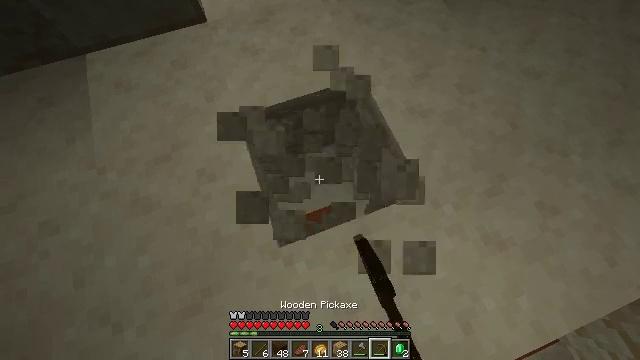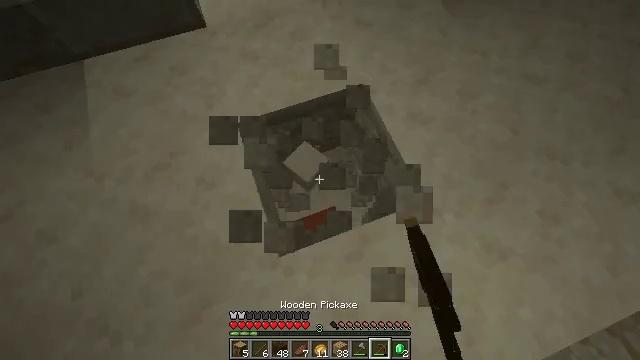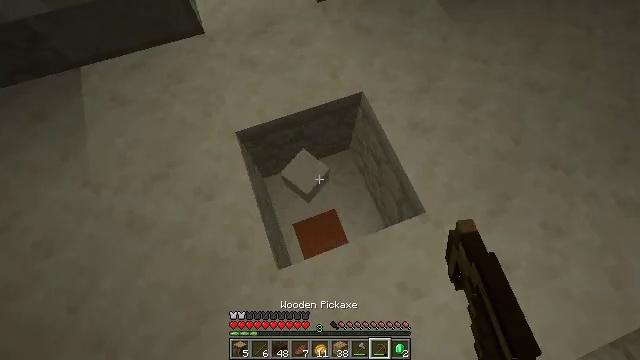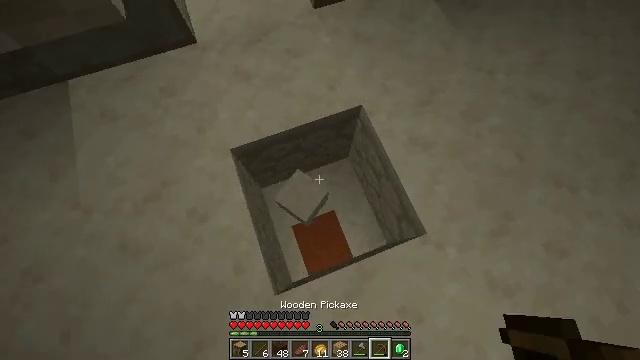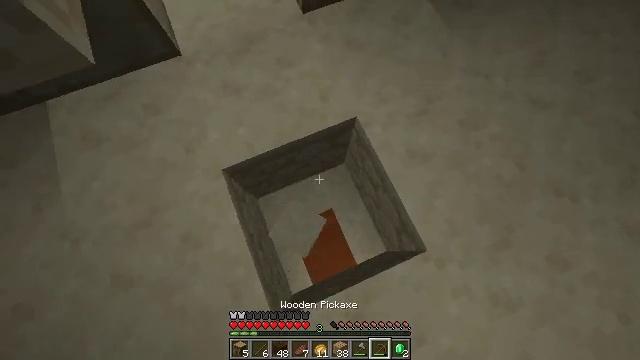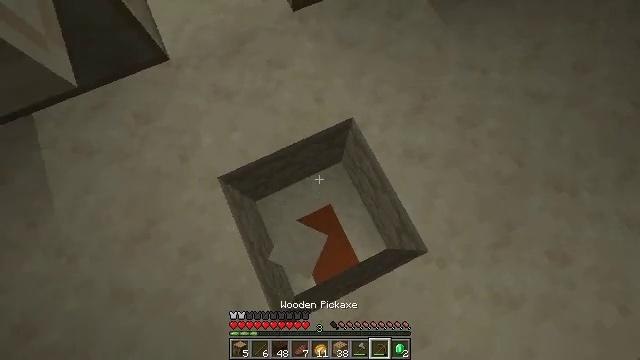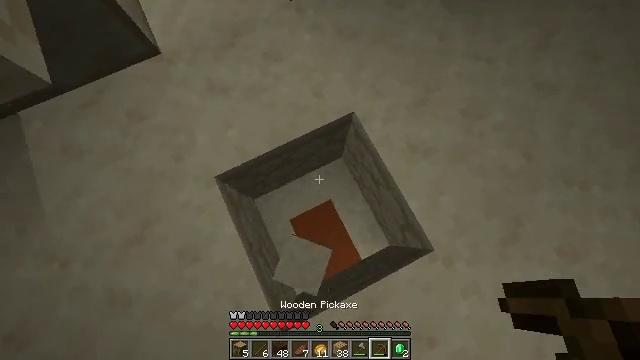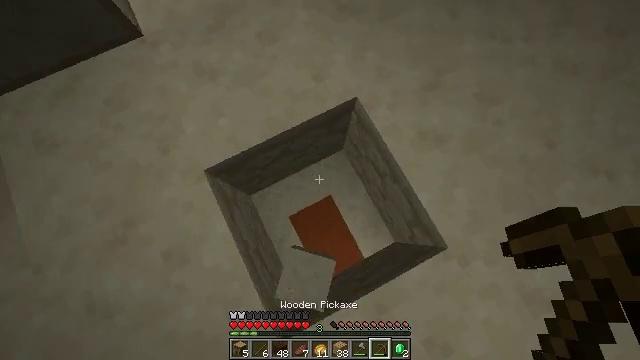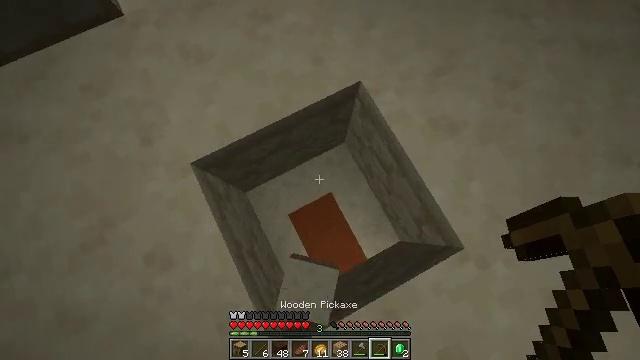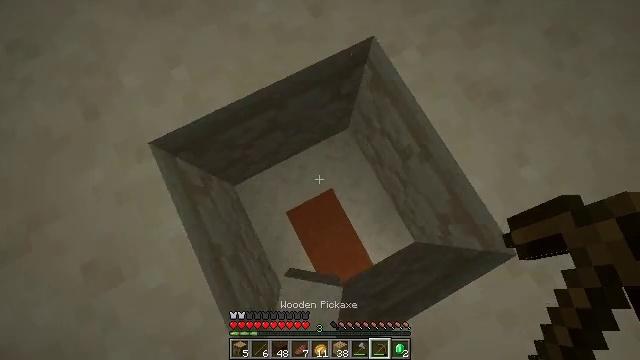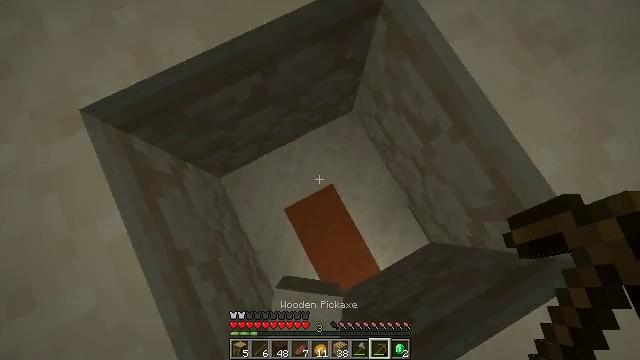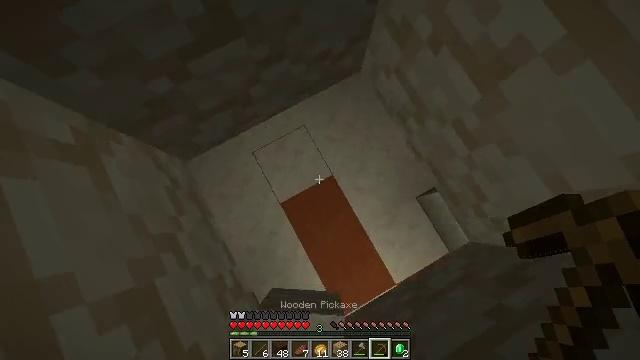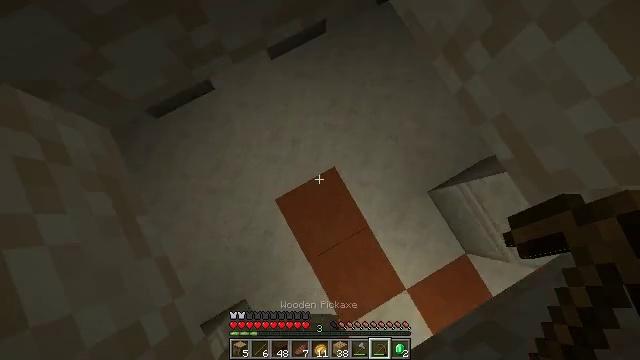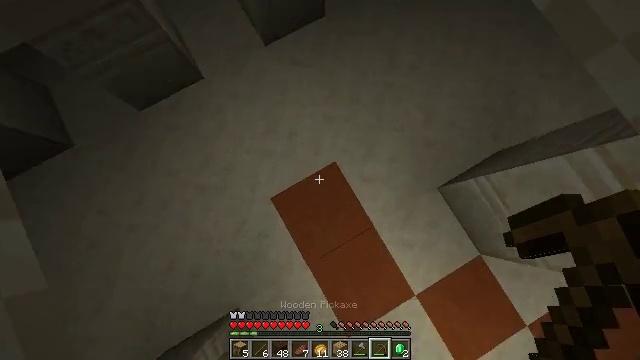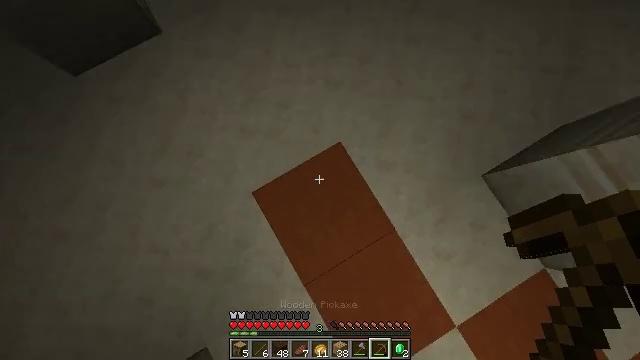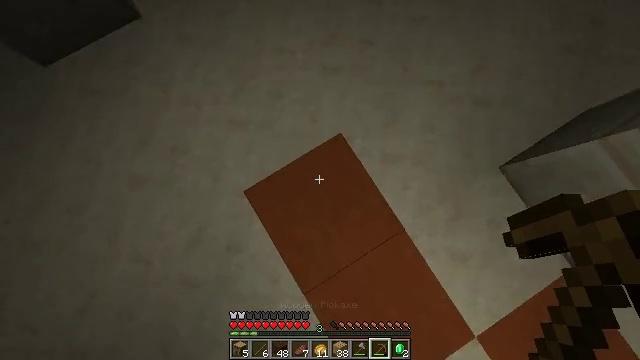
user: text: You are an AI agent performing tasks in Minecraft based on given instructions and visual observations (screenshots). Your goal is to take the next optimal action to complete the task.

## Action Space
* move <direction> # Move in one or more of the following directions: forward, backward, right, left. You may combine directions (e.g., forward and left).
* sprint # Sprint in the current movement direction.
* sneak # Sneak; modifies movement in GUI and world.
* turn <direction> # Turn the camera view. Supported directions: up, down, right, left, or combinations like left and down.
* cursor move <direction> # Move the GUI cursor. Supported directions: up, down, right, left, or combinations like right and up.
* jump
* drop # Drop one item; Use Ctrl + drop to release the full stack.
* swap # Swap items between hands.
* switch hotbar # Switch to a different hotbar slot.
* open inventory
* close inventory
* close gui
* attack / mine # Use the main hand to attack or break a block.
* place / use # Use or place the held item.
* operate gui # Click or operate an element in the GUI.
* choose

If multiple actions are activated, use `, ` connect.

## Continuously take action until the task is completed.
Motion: motion action
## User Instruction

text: Mine the orange terracotta block.
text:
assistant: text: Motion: move forward
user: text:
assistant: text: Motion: move forward
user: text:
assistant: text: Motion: move forward, turn down
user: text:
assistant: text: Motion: turn right and down
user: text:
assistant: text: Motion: turn right and down
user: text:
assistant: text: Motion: turn down
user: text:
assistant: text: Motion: no_op
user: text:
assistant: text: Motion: no_op
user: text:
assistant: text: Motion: no_op
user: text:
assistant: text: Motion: no_op
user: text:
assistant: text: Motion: turn down
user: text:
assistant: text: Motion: no_op
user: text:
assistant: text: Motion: no_op
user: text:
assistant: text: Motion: no_op
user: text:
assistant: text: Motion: turn right
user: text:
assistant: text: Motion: no_op
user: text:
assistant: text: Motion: no_op
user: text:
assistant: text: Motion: no_op
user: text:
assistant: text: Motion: turn left and up
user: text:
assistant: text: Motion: turn left and up
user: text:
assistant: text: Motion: turn left and up
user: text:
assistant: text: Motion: turn left and up
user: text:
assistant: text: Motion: turn up
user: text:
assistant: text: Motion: turn right and up
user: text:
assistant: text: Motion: turn right and up
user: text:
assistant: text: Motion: turn right and up
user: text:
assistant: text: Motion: turn right and up
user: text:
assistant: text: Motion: turn right and up
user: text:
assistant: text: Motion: turn right and up
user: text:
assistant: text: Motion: turn right